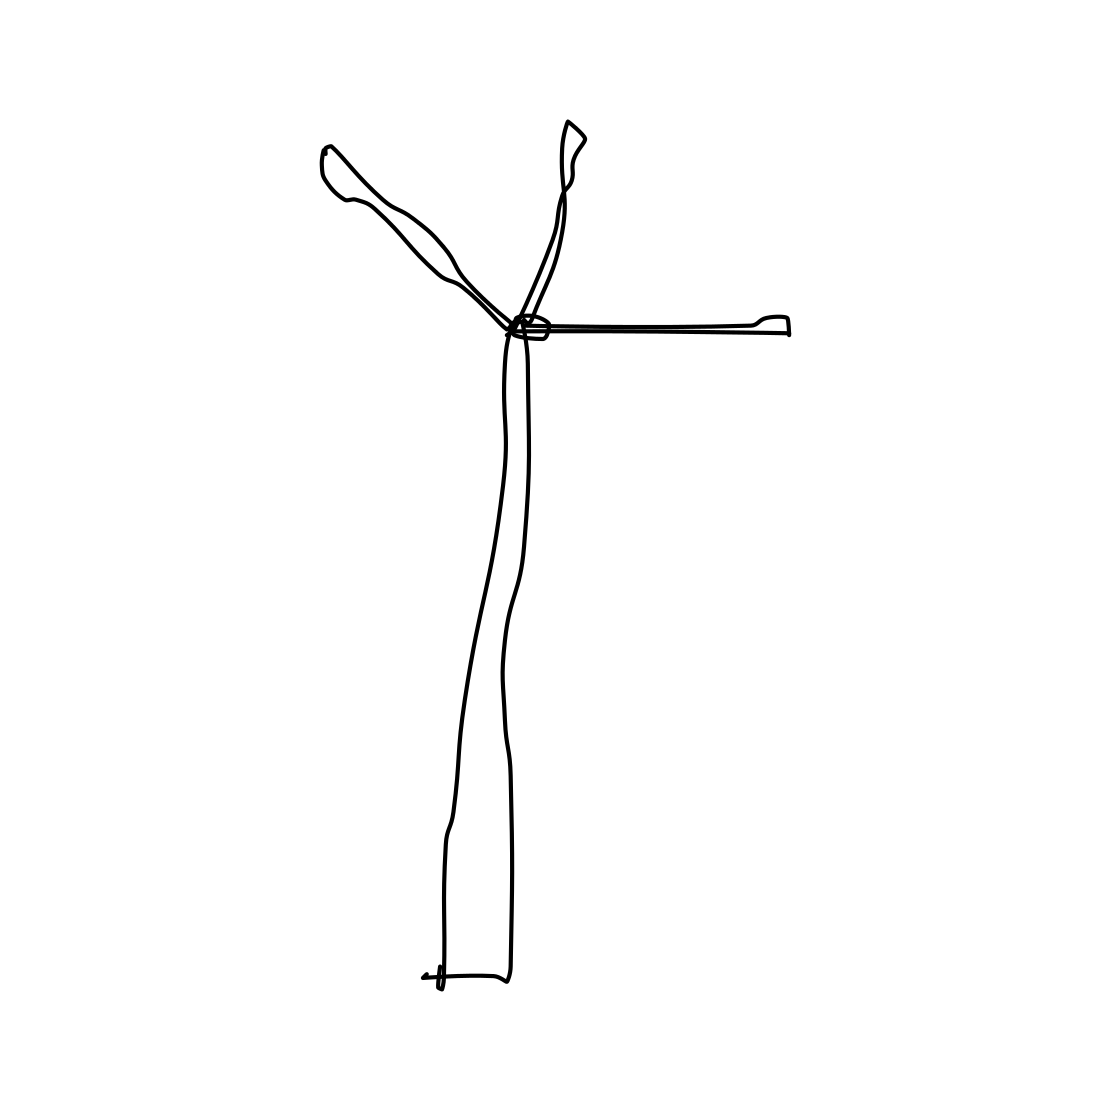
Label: windmill